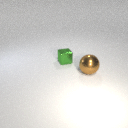
large brown metal sphere to the right of small green metal cube